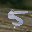
Label: 5